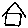
Label: house